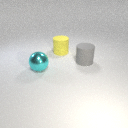
large cyan metal sphere in front of large yellow rubber cylinder